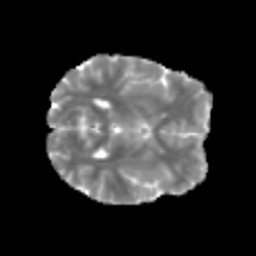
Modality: MD
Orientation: axial
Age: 25
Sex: female
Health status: healthy
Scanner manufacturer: siemens
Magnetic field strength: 3 T
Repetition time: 3.6 s
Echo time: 0.0964 s